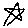
Label: star